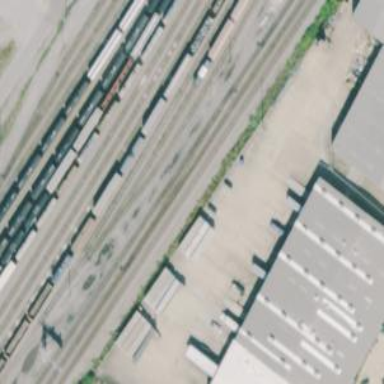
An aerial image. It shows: Railway yard used for servicing trains.